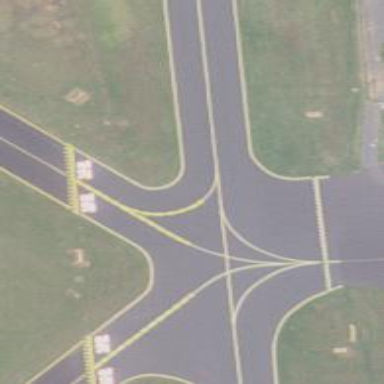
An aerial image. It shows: Image of taxiway at airport.